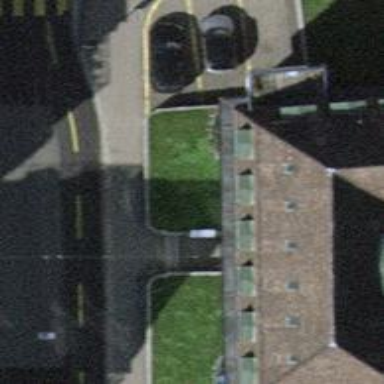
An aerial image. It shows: Beautiful apartment building with mansard roof.